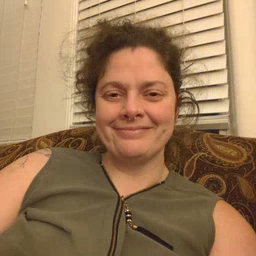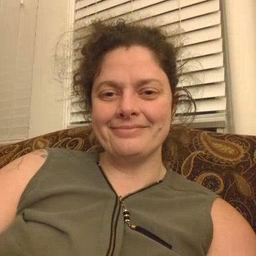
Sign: man